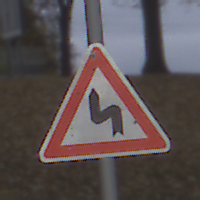
Verkehrszeichen: DoppelkurveZunaechstLinks
Umgebung: Outdoor, Urban
Tageszeit: MorningAfternoon
Wetter: Overcast
Licht: Natural
Jahreszeit: NotSpecified
Kontrast: LowContrast